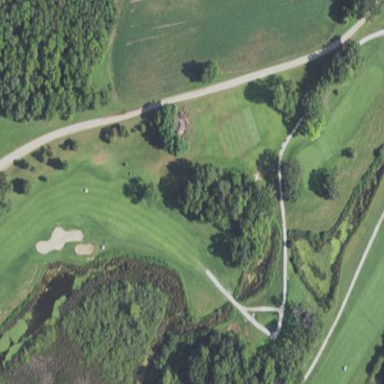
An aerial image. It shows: Area with grass used as rough in golf course.